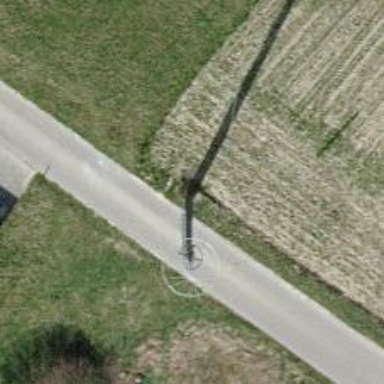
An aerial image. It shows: Man-made mast used for communication purposes.